Question: I just imported a project from Eclipse into Android Studio to try it out. I'm seeing some directories that have a little blue square in the lower right corner, and some directories that are blue instead of orange-ish. Does that mean something (I assume it does), and if so, what does it mean?

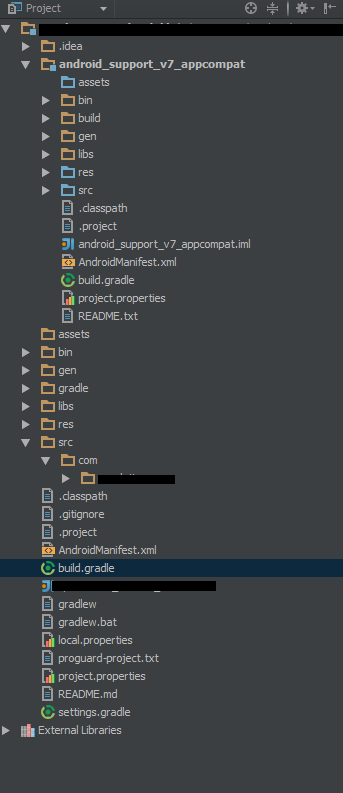
Answer: Blue squares: these are module roots. Equivalent of projects in Eclipse.
Blue directories: these are source roots within a module.
You can explore and configure the module structure and the source directories in more detail from (Ctrl-Shift-Alt-S).
For more information, take a look at the <URL>